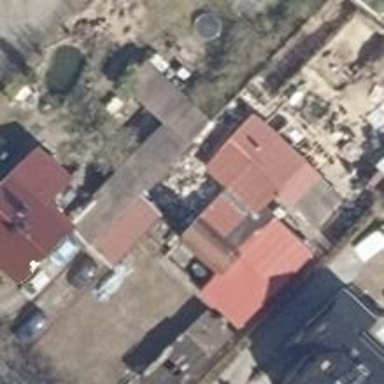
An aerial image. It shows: Detached building with gambrel roof shape.